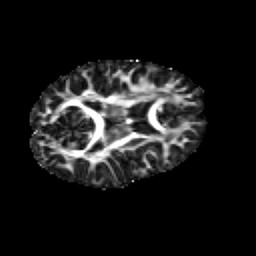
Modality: FA
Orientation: axial
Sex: male
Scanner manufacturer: siemens
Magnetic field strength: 3 T
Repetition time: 5 s
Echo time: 0.071 s